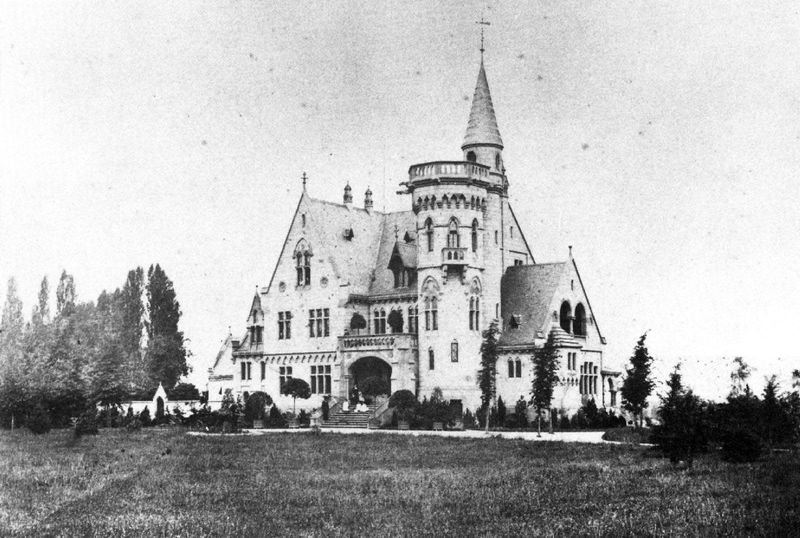
Titel: Villa Cahn
Künstler: Edwin Oppler
Standort: Bonn, Plittersdorf (EU - D - NRW)
Schlagwörter: bäume, menschen, fenster, säule, dach, gebäude, gras, park, rasen, schloss, weg, wiese, architektur, kirche, personen, kamin, turm, garten, balkon, treppe, treppen, geländer, anbau, foto, burg, kloster, kreuz, türme, balustrade, schwarzweiss, villa, kapelle, historismus, bergfried, spitzdach, nebengebäude, lvilla